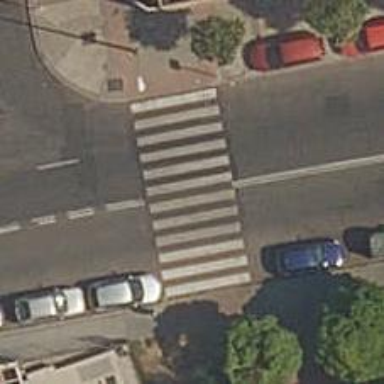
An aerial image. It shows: Uncontrolled road crossing.